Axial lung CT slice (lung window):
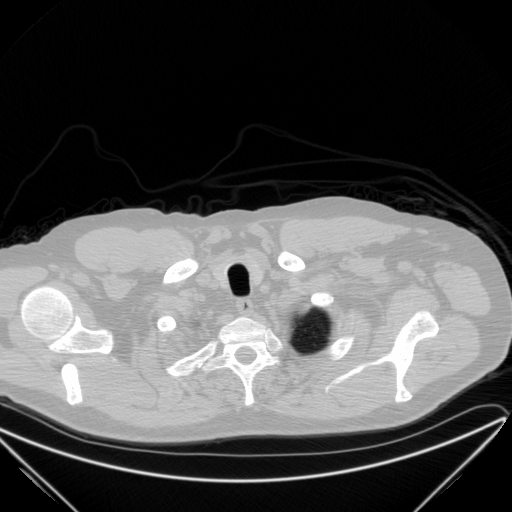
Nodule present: no